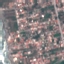
Label: Residential